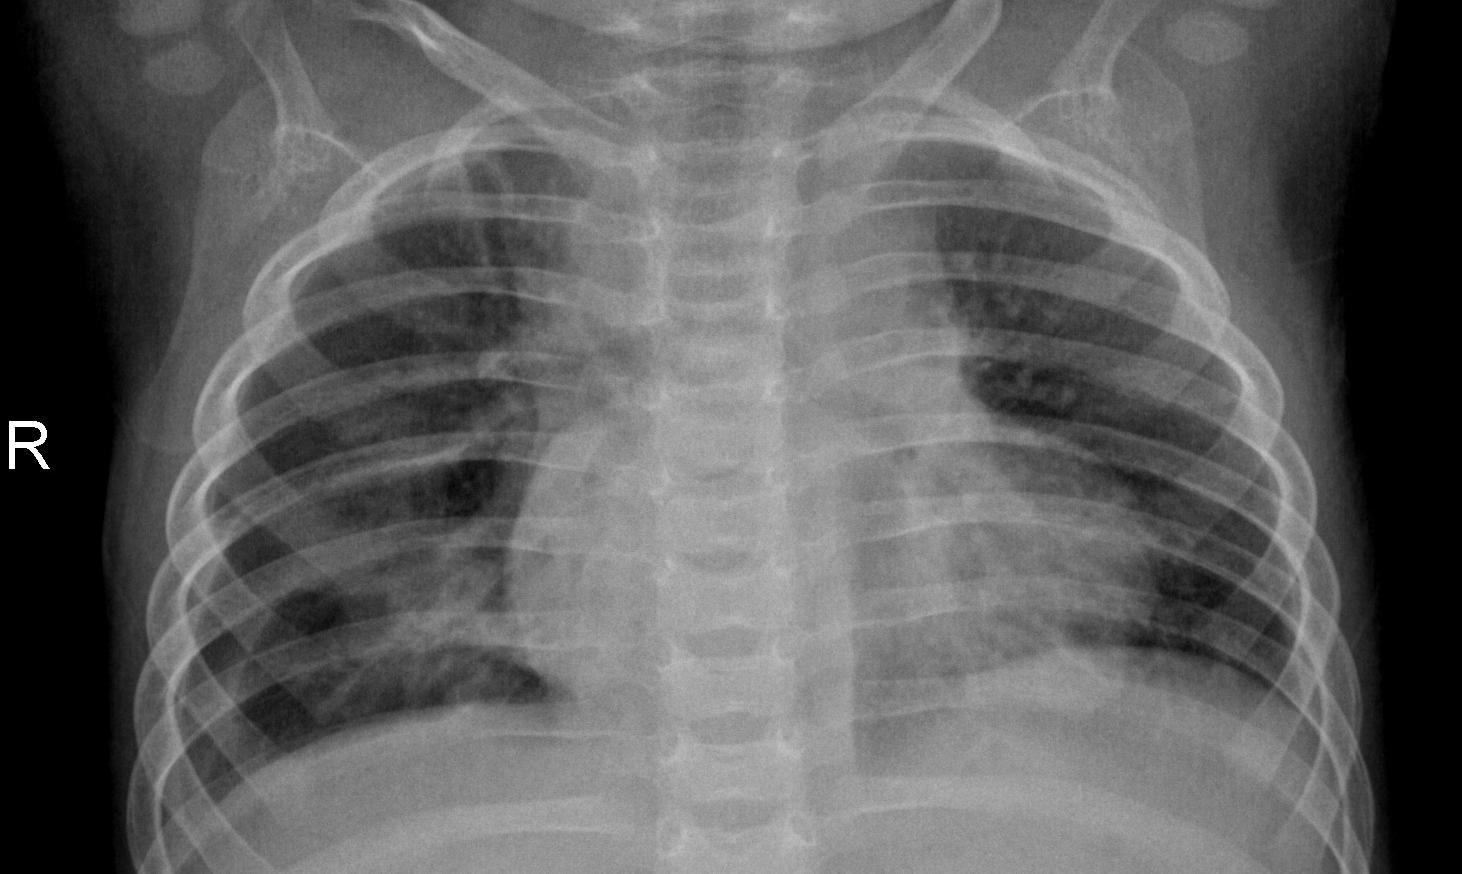
Diagnosis: PNEUMONIA